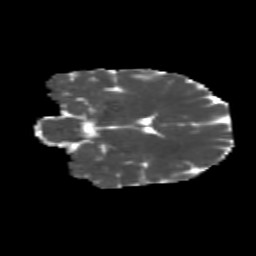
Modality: MD
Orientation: coronal
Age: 34
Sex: female
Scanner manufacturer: siemens
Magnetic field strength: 3 T
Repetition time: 1.8 s
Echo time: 0.07 s